Question: So, I am working on this little weather app as an assignment for my class. We are using Titanium to do our work right now. The problem is that the app won't load into an android emulator properly. It will only display the first view that is attached to the window.
Here is my code:
'''
// the exported function that build the UI
exports.build = function(weather) {
// setting variables based on the actual device height and width
var deviceHeight = Ti.Platform.displayCaps.platformHeight;
var deviceWidth = Ti.Platform.displayCaps.platformWidth;
// the main window for the UI
var mainWindow = Ti.UI.createWindow({
backgroundColor: "#fff",
layout: "horizontal"
});
// the title view
var appTitleView = Ti.UI.createView({
top: 0,
height: 60,
backgroundColor: "#f5f5f5"
});
// the actual title for the app
var appTitle = Ti.UI.createLabel({
text: "Lightning Weather",
textAlign: "center",
font: {fontFamily: "Verdana", fontSize: "24", fontWeight: "Bold"},
width: deviceWidth,
height: 40,
top: 20
});
// the label for the refresh link
var reloadPageLink = Ti.UI.createLabel({
text: "Please tap to get most current weather data",
color: "orange",
textAlign: "center",
font: {fontFamily: "Verdana", fontSize: "18", fontWeight: "Bold"},
height: 60,
bottom: 0,
width: deviceWidth
});
// the scrollview for the actual content
// I went with this just incase there was a device that wouldn't be able to house everything on one screen
// this way the app is still able to be viewed in it's entirety
var windowScrollView = Ti.UI.createScrollView({
height: deviceHeight - appTitleView.height - reloadPageLink.height, // setting the height based on the two static aspects
layout: "horizontal",
width: deviceWidth,
contentWidth: deviceWidth,
showVerticalScrollIndicator: true,
top: 0
});
// the container for the current conditions
var currentConditionsBox = Ti.UI.createView({
width: deviceWidth,
layout: "horizontal",
top: 30,
height: Ti.UI.SIZE // setting the height of the container to the actual content inside of it
});
// the container that allows me to center the icon for the current conditions
var currentConditionsIconContainer = Ti.UI.createView({
width: deviceWidth,
height: Ti.UI.SIZE
});
// the current conditions icon
var currentConditionsIcon = Ti.UI.createImageView({
image: weather.currentIcon,
align: "center"
});
// the current temp
var currentTemp = Ti.UI.createLabel({
width: deviceWidth,
textAlign: "center",
font: {fontFamily: "Verdana", fontSize: "36", fontWeight: "Bold"},
text: weather.temperature + "deg F"
});
// the current location
var currentLocation = Ti.UI.createLabel({
width: deviceWidth,
textAlign: "center",
text: weather.location,
font: {fontFamily: "Verdana", fontSize: "24"}
});
// the label that titles the forecast
var forecastText = Ti.UI.createLabel({
text: "Forecast:",
textAlign: "center",
width: deviceWidth,
top: 100,
font: {fontFamily: "Verdana", fontSize: "24", fontWeight: "Bold"}
});
// the parent container for the forecast UI
var forecastBox = Ti.UI.createView({
top: 10,
width: deviceWidth,
layout: "horizontal",
height: Ti.UI.SIZE
});
// the next for containers are child containers to the forecastBox, this enables easy setup for a clean look
var dayZeroBox = Ti.UI.createView({
top: 0,
width: "25%"
});
var dayOneBox = Ti.UI.createView({
top: 0,
width: "25%"
});
var dayTwoBox = Ti.UI.createView({
top: 0,
width: "25%"
});
var dayThreeBox = Ti.UI.createView({
top: 0,
width: "25%"
});
// here are the contents for all of the child forecast containers
var dayZeroName = Ti.UI.createLabel({
text: "Today",
top: 10,
textAlign: "center"
});
var dayZeroIcon = Ti.UI.createImageView({
image: weather.day0Icon,
top: 30,
align: "center"
});
var dayZeroHiLo = Ti.UI.createLabel({
text: weather.high + "deg F / " + weather.low + "deg F",
top: 80,
textAlign: "center"
});
var dayOneName = Ti.UI.createLabel({
text: weather.day1,
top: 10,
textAlign: "center"
});
var dayOneIcon = Ti.UI.createImageView({
image: weather.day1Icon,
top: 30,
align: "center"
});
var dayOneHiLo = Ti.UI.createLabel({
text: weather.day1Hi + "deg F / " + weather.day1Lo + "deg F",
top: 80,
textAlign: "center"
});
var dayTwoName = Ti.UI.createLabel({
text: weather.day2,
top: 10,
textAlign: "center"
});
var dayTwoIcon = Ti.UI.createImageView({
image: weather.day2Icon,
top: 30,
align: "center"
});
var dayTwoHiLo = Ti.UI.createLabel({
text: weather.day2Hi + "deg F / " + weather.day2Lo + "deg F",
top: 80,
textAlign: "center"
});
var dayThreeName = Ti.UI.createLabel({
text: weather.day3,
top: 10,
textAlign: "center"
});
var dayThreeIcon = Ti.UI.createImageView({
image: weather.day3Icon,
top: 30,
align: "center"
});
var dayThreeHiLo = Ti.UI.createLabel({
text: weather.day3Hi + "deg F / " + weather.day3Lo + "deg F",
top: 80,
textAlign: "center"
});
// end child container contents
// the function that will refresh the page and pull a new location and weather information
var reloadPage = function() {
if (Ti.Network.online) {
var loc = require("loc");
loc.getLocation();
} else {
alert("You are not online.");
};
};
// populating the UI
reloadPageLink.addEventListener("click", reloadPage);
appTitleView.add(appTitle);
currentConditionsIconContainer.add(currentConditionsIcon);
currentConditionsBox.add(currentConditionsIconContainer, currentTemp, currentLocation);
dayZeroBox.add(dayZeroName, dayZeroIcon, dayZeroHiLo);
dayOneBox.add(dayOneName, dayOneIcon, dayOneHiLo);
dayTwoBox.add(dayTwoName, dayTwoIcon, dayTwoHiLo);
dayThreeBox.add(dayThreeName, dayThreeIcon, dayThreeHiLo);
forecastBox.add(dayZeroBox, dayOneBox, dayTwoBox, dayThreeBox);
windowScrollView.add(currentConditionsBox, forecastText, forecastBox);
mainWindow.add(appTitleView, windowScrollView, reloadPageLink);
mainWindow.open();
};
'''
Here is what it looks like on the emulator:

What am I doing wrong that is causing the entire UI to not populate?
Thank you!
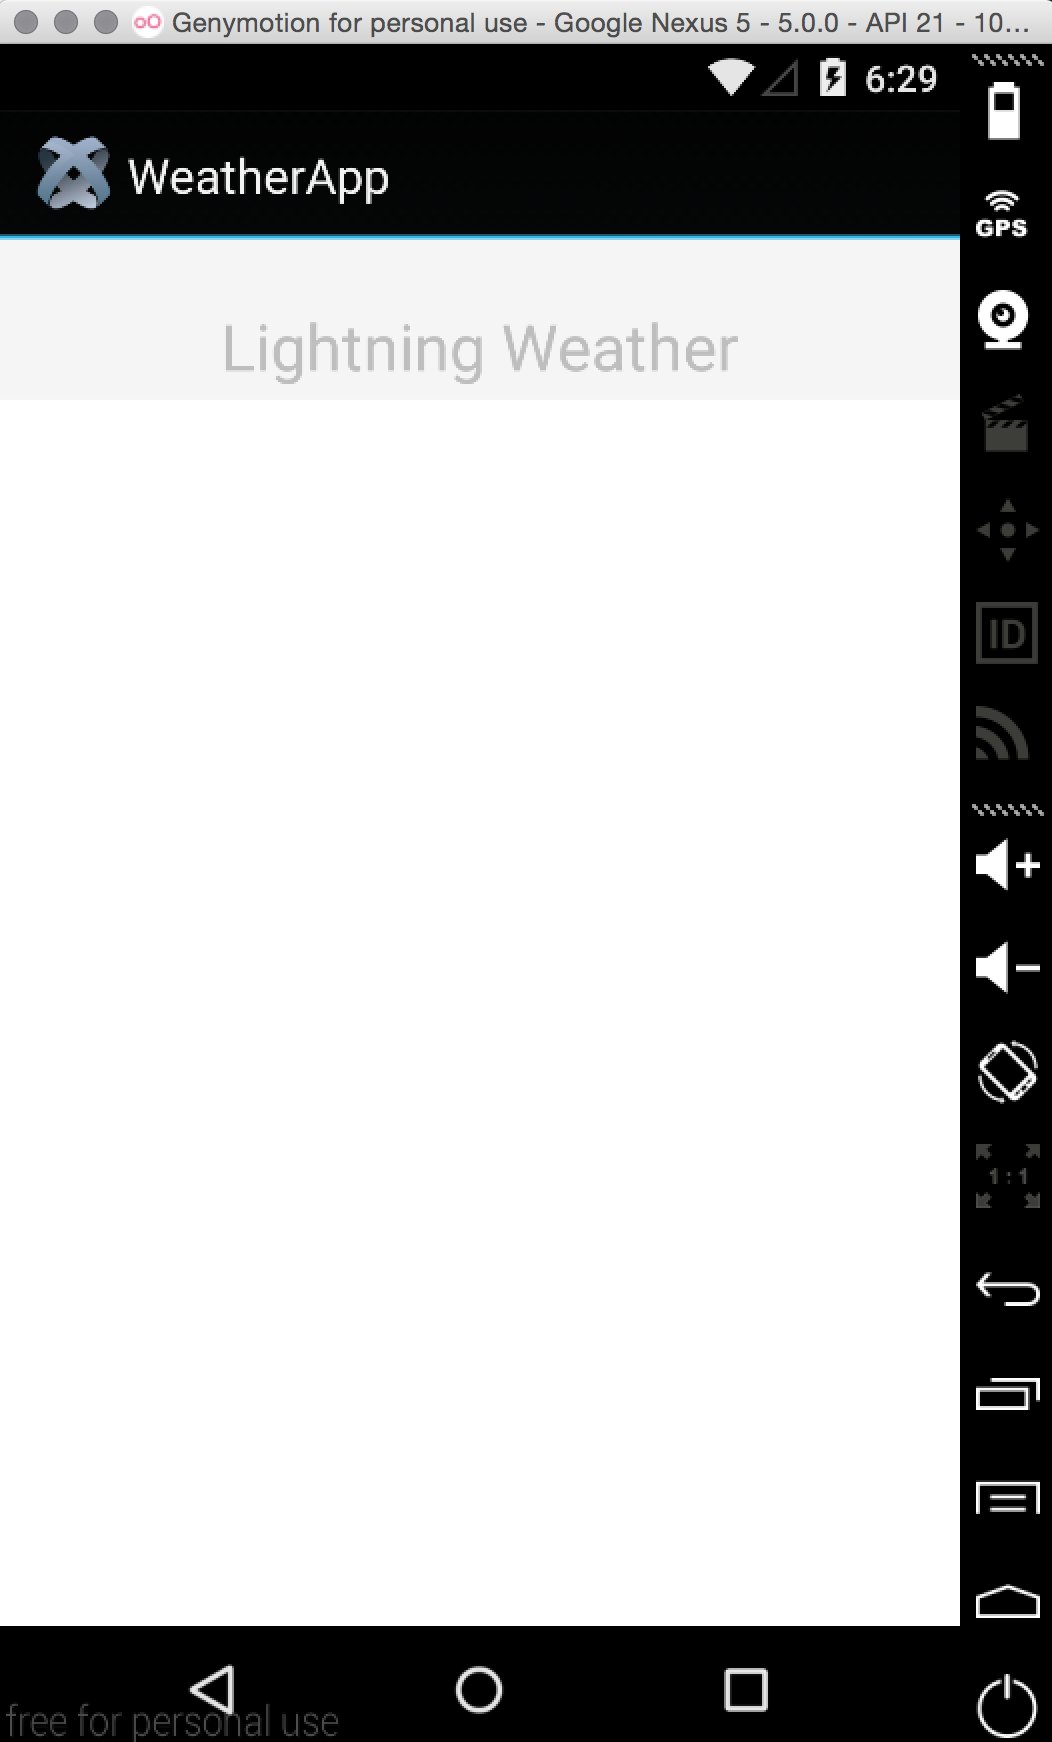
Answer: Your main window layout is 'horizontal'.
Try changing that to 'vertical'.
The second thing I've noticed is that you're trying to add several views to the parent view at the same time.
According to the <URL>
so change your code to something like this:
'''
mainWindow.add(appTitleView);
mainWindow.add(windowScrollView);
mainWindow.add(reloadPageLink);
'''